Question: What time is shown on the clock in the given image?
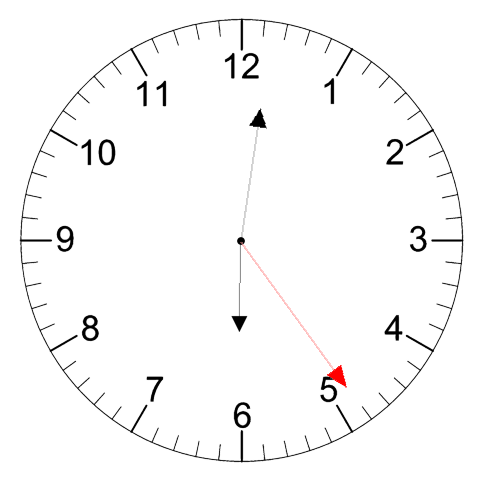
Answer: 06:01:24